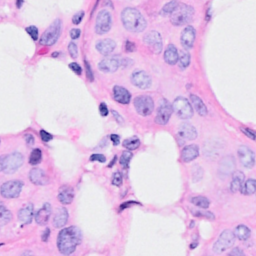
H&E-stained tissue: Breast